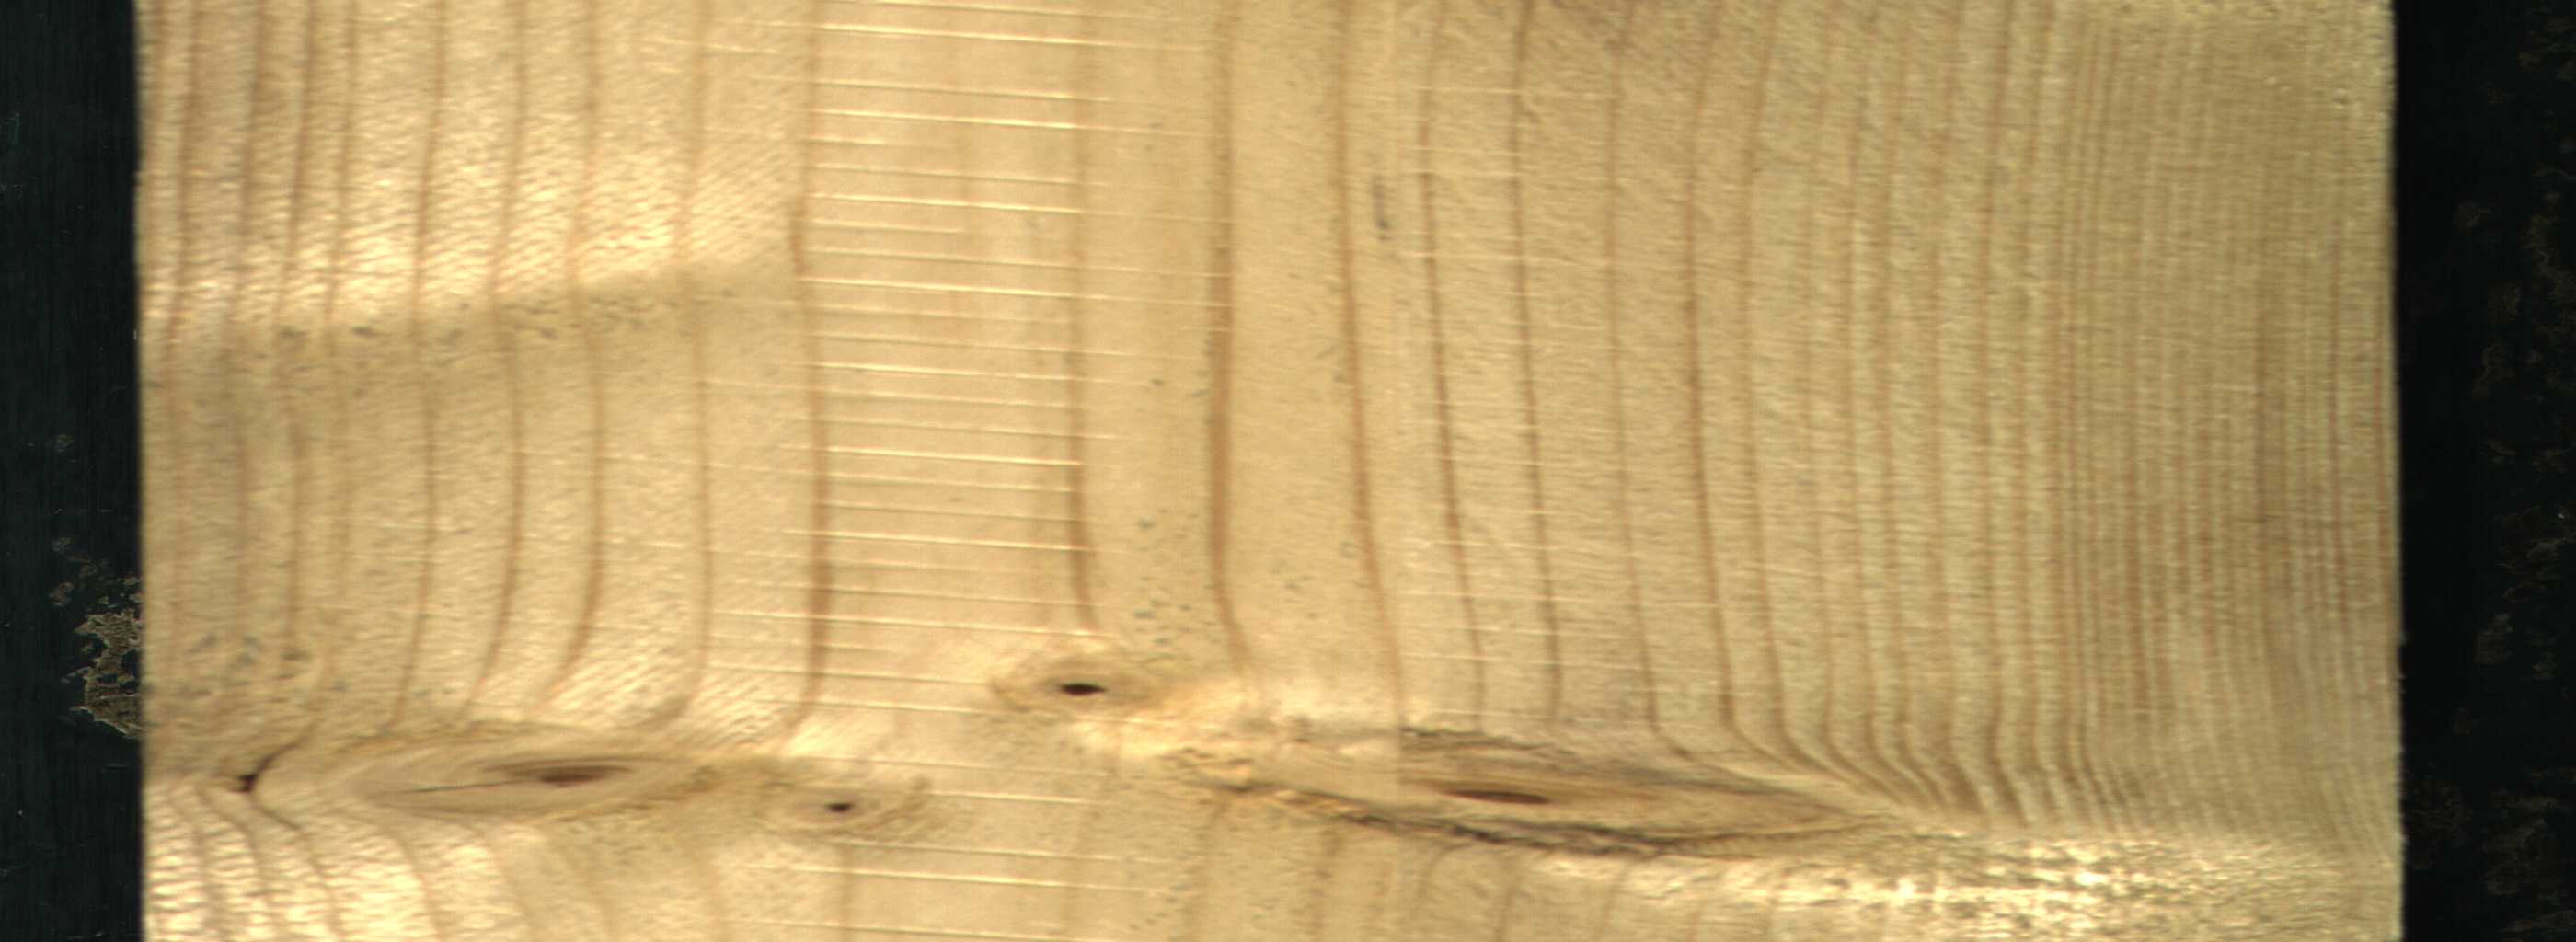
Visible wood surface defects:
Live_Knot
Live_Knot
Live_Knot
Live_Knot